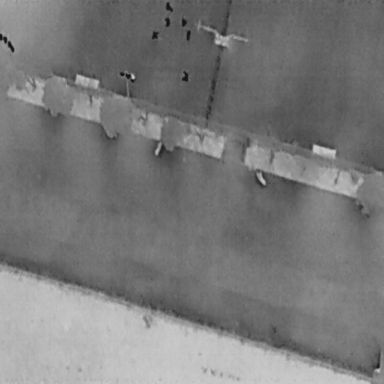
There are six People in the infrared image.